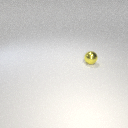
small yellow metal sphere